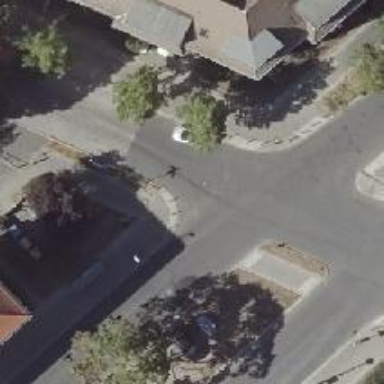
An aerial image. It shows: Uncontrolled crossing on footway with pedestrian island.